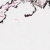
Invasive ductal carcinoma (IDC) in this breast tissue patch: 0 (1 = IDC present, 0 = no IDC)